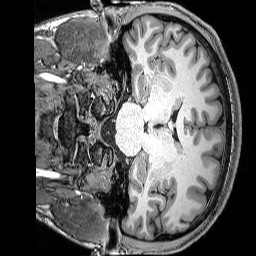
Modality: T1w
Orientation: coronal
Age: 24
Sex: male
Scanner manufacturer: siemens
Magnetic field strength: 3 T
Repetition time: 2.5 s
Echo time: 0.00343 s